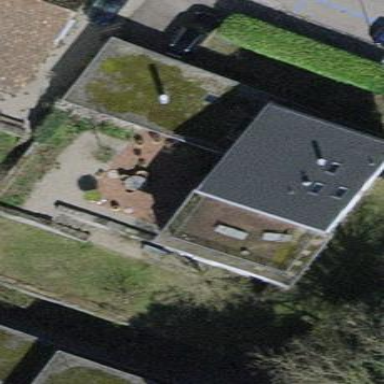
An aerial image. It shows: Detached building with skillion roof shape.